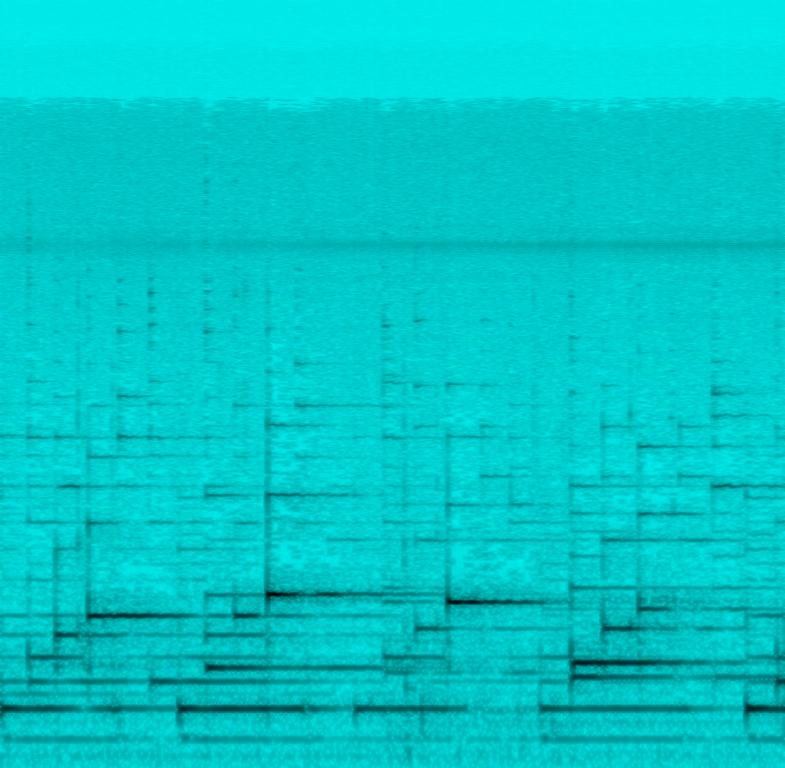
A female vocalist sings this melodious harmony. The tempo is slow with a dulcet Harp accompaniment . The song is soft, mellow, meditative, angelic, celestial,mystical, dreamy and mellifluous. This song is a Catholic prayer or salutation.